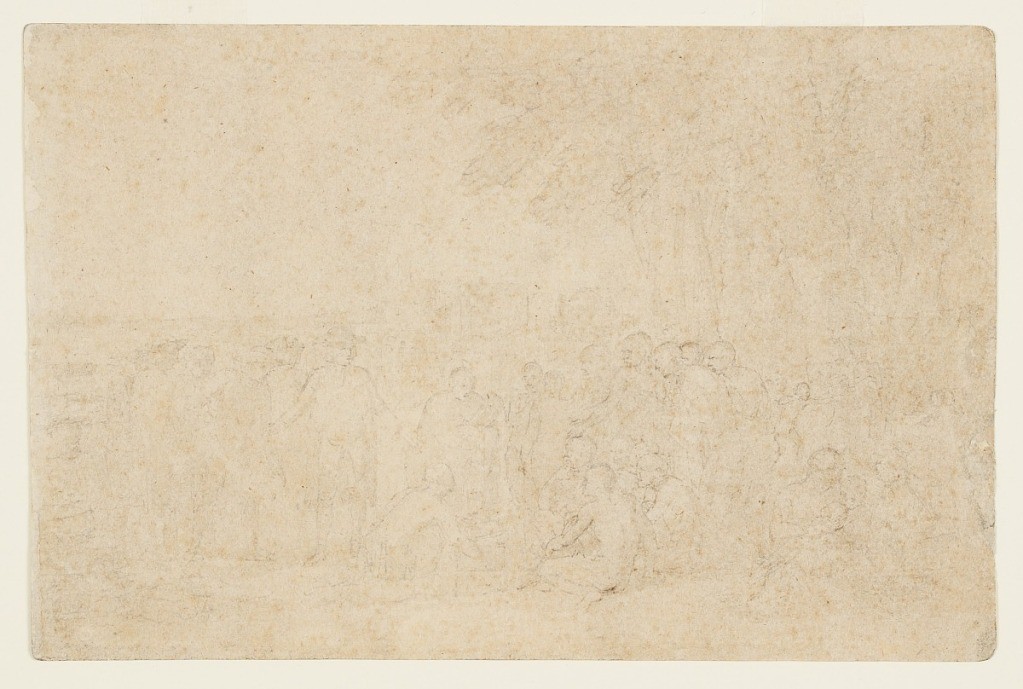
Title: Study for "Penn's Treaty with the Indians"
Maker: Benjamin West, Benjamin West, American, 1738 - 1820
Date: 1771–1772
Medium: Graphite, pen and ink on cream laid paper
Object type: Drawing
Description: Sketch of William Penn, with arms extended, surrounded by a group of Quakers, Indians, and merchants.